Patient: sex F, age 31
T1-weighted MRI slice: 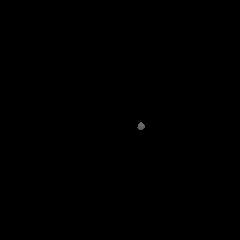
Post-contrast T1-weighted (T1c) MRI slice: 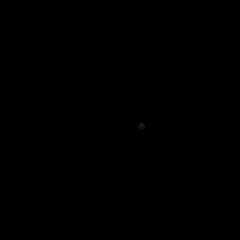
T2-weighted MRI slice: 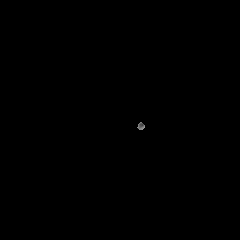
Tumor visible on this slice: no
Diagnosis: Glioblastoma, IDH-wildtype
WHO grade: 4